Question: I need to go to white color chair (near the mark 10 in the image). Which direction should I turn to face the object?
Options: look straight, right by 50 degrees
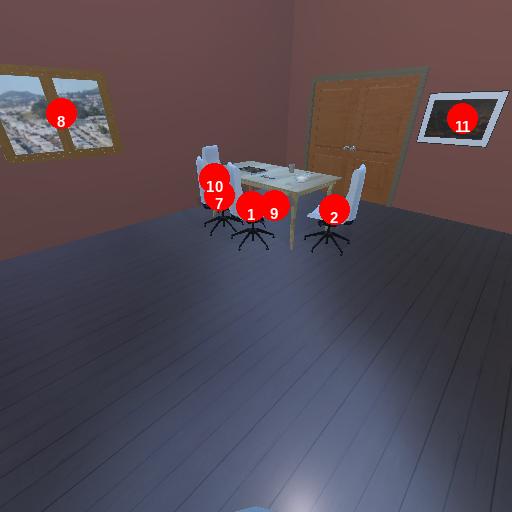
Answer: look straight